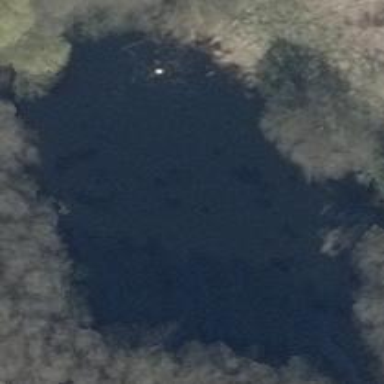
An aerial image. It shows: Serene pond surrounded by nature.